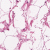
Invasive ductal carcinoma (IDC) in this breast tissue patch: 0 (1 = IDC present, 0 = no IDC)